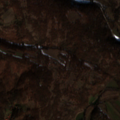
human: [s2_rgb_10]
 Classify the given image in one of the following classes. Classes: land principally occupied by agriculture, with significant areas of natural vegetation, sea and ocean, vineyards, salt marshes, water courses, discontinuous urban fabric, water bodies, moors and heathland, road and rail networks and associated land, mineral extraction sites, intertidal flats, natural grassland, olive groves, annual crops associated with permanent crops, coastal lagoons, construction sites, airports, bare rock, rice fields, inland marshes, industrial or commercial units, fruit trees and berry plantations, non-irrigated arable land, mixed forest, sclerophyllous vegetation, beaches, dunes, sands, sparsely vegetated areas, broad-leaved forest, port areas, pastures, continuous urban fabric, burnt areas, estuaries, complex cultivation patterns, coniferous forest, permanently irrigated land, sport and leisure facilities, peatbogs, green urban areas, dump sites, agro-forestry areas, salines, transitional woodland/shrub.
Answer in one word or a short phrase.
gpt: discontinuous urban fabric, non-irrigated arable land, pastures, land principally occupied by agriculture, with significant areas of natural vegetation, broad-leaved forest, transitional woodland/shrub